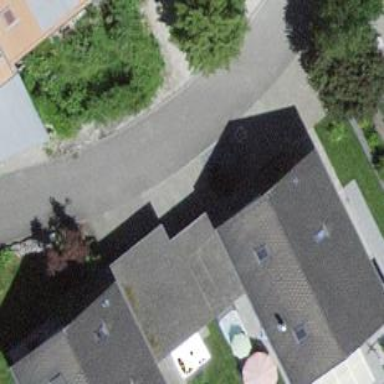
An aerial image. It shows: Building with gabled roof.